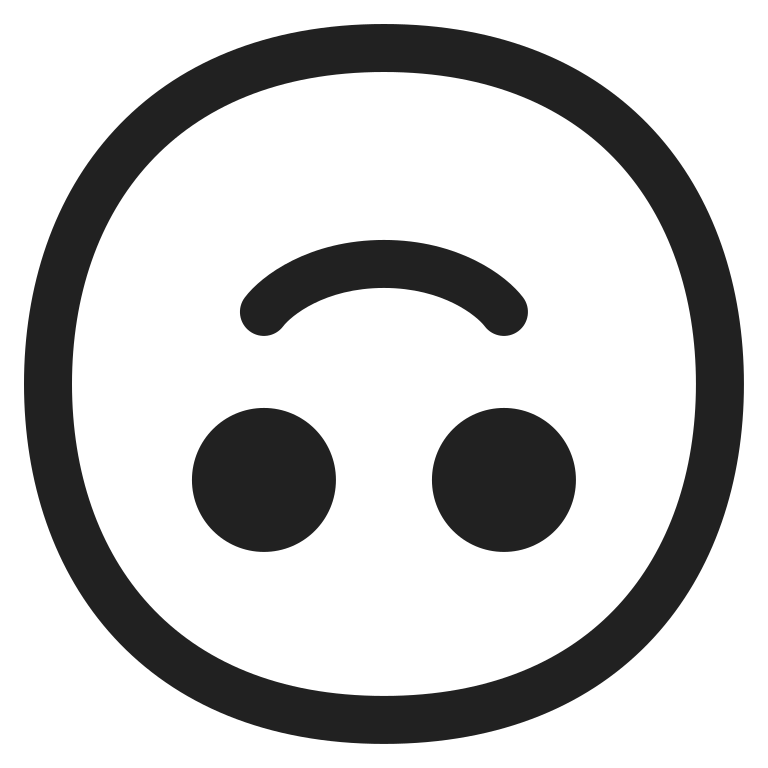
upside down face high contrast